Question: I have a 'TRANSPARENT' overlay in my 'android' app that when user click on it,it fade but it can't fill all activity like below image

MainActivity :
'''
<RelativeLayout
xmlns:android="http://schemas.android.com/apk/res/android"
xmlns:tools="http://schemas.android.com/tools"
android:layout_width="match_parent"
android:layout_height="match_parent"
tools:context=".MainActivity" >
<TextView
android:layout_width="wrap_content"
android:layout_height="wrap_content"
android:layout_centerHorizontal="true"
android:layout_centerVertical="true"
android:text="This is Original View" />
</RelativeLayout>
'''
OverlayActivity :
'''
<?xml version="1.0" encoding="utf-8"?>
<RelativeLayout xmlns:android="http://schemas.android.com/apk/res/android"
android:layout_width="fill_parent"
android:layout_height="fill_parent" >
<ImageView
android:id="@+id/over_lay_image"
android:layout_width="match_parent"
android:layout_height="match_parent"
android:background="#50220000" />
<TextView
android:layout_width="wrap_content"
android:layout_height="wrap_content"
android:layout_alignParentTop="true"
android:layout_centerHorizontal="true"
android:layout_marginTop="30dp"
android:text="This is Overlay View" />
</RelativeLayout>
'''
Java :
'''
public class MainActivity extends Activity {
private ImageView mOverLayImage;
@Override
protected void onCreate(Bundle savedInstanceState) {
super.onCreate(savedInstanceState);
setContentView(R.layout.activity_main);
final Dialog overlayInfo = new Dialog(MainActivity.this);
overlayInfo.requestWindowFeature(Window.FEATURE_NO_TITLE);
overlayInfo.getWindow().setBackgroundDrawable(new ColorDrawable(Color.TRANSPARENT));
overlayInfo.getWindow().clearFlags(WindowManager.LayoutParams.FLAG_DIM_BEHIND);
overlayInfo.setContentView(R.layout.overlay_view);
overlayInfo.show();
mOverLayImage = (ImageView) overlayInfo.findViewById(R.id.over_lay_image);
mOverLayImage.setOnClickListener(new OnClickListener() {
@Override
public void onClick(View v) {
// TODO Auto-generated method stub
overlayInfo.cancel();
}
});
}
}
'''
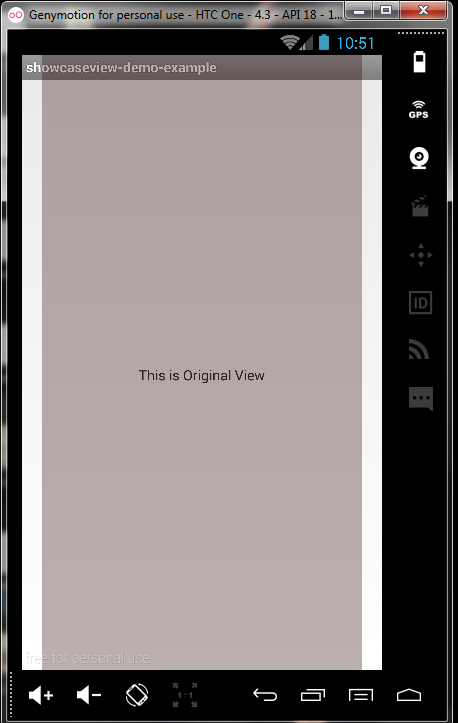
Answer: Delete your overlay activity, and inside your main activity apply this code :
'''
<RelativeLayout
xmlns:android="http://schemas.android.com/apk/res/android"
xmlns:tools="http://schemas.android.com/tools"
android:layout_width="match_parent"
android:layout_height="match_parent"
tools:context=".MainActivity" >
<TextView
android:layout_width="wrap_content"
android:layout_height="wrap_content"
android:layout_centerHorizontal="true"
android:layout_centerVertical="true"
android:text="This is Original View" />
<!-- This is your overlay -->
<RelativeLayout android:id="@+id/over_lay_page"
android:layout_width="match_parent"
android:layout_height="match_parent" >
<ImageView
android:id="@+id/over_lay_image"
android:layout_width="match_parent"
android:layout_height="match_parent"
android:background="#50220000"
android:onClick="clickedOverlay" />
<TextView
android:layout_width="wrap_content"
android:layout_height="wrap_content"
android:layout_alignParentTop="true"
android:layout_centerHorizontal="true"
android:layout_marginTop="30dp"
android:text="This is Overlay View" />
</RelativeLayout>
</RelativeLayout>
'''
Note that I added a line on your 'ImageView' which runs a function when clicked, now on your java file add this function:
'''
//The onClick on xml requires a function of signature void(View) which is the clicked view (in this case the ImageView)
public void clickedOverlay(View view)
{
//ImageView is clicked
RelativeLayout rlLayout = (RelativeLayout) findViewById(R.id.over_lay_page);
rlLayout.setVisibility(View.GONE);
}
'''
This will make the 'RelativeLayout' that contains the overlay views (including the 'ImageView' which is clicked) to not only be invisible but not to interfere with anything. It also ignores input to it.
In case I misunderstood anything about your question feel free to correct me (I'm not sure I understood that completely).
Also if you want it to fade in or out or something like that you can do it with an 'AlphaAnimation'.